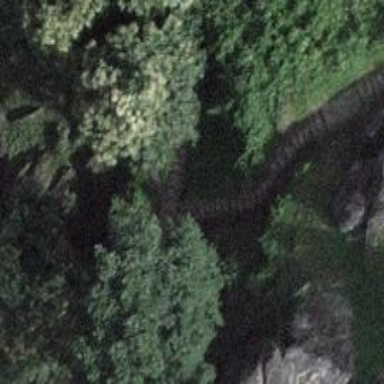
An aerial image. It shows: Rock steps along the road.